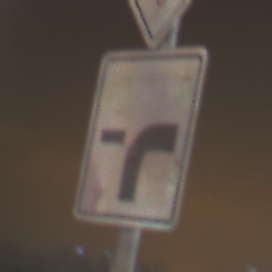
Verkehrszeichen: VerlaufVorfahrtsstrasse9
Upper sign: Vorfahrtsstrasse
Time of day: Night
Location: Outdoor (Urban)
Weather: PartlyCloudy
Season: NotSpecified
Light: Artificial